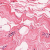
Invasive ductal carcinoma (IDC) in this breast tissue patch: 0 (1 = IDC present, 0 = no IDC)